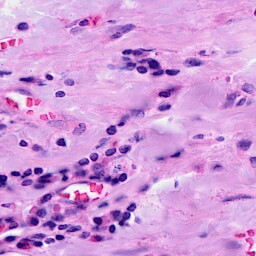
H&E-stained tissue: Breast